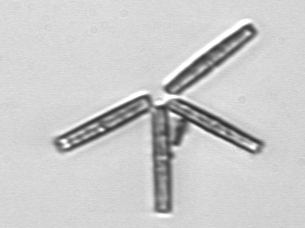
Label: Thalassionema